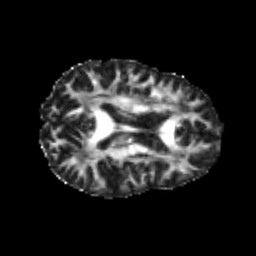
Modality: FA
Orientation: axial
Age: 24
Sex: male
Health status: healthy
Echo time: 0.074 s